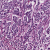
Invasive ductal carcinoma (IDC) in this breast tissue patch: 1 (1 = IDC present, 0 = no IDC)